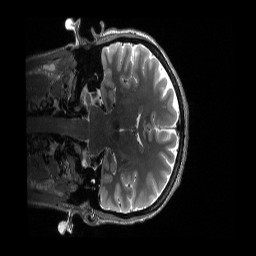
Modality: T2w
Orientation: coronal
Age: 38
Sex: female
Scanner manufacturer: siemens
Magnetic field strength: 3 T
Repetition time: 3.2 s
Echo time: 0.563 s